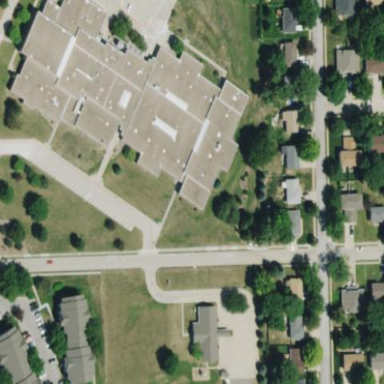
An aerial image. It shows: School building.